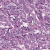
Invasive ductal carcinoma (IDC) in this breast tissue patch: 1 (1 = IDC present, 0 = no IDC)